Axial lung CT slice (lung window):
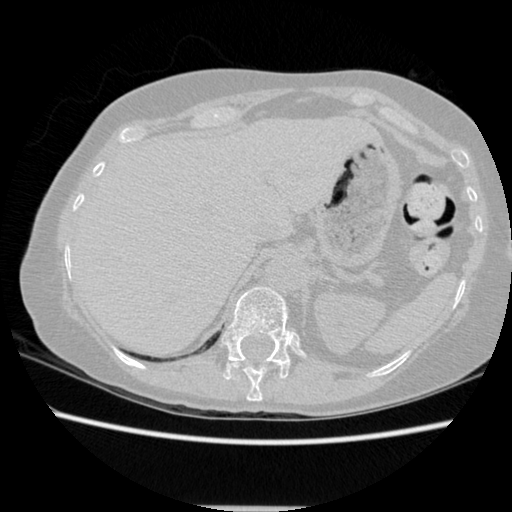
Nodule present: no